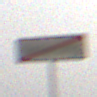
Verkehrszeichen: EndeDerUmleitungsankuendigung
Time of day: MorningAfternoon
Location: Outdoor (Nature)
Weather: PartlyCloudy
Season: NotSpecified
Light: Natural